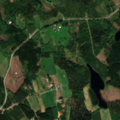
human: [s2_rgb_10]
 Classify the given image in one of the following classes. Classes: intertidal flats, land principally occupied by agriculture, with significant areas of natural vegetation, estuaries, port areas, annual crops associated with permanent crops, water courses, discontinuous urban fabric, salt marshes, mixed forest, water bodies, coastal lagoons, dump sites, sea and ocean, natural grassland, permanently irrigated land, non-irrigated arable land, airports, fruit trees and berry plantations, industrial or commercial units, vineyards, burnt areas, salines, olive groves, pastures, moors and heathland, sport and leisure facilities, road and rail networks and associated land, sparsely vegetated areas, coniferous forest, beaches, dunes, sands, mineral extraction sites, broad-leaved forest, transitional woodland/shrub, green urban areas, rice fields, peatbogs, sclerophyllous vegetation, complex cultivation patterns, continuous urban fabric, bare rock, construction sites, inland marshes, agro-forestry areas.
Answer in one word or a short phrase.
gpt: land principally occupied by agriculture, with significant areas of natural vegetation, coniferous forest, mixed forest